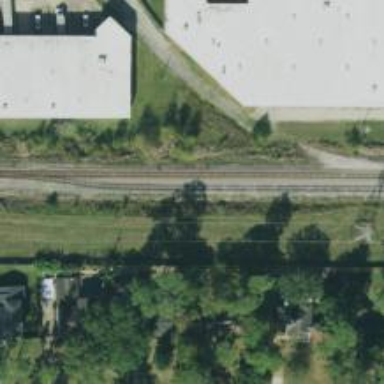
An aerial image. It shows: Railway siding for service.